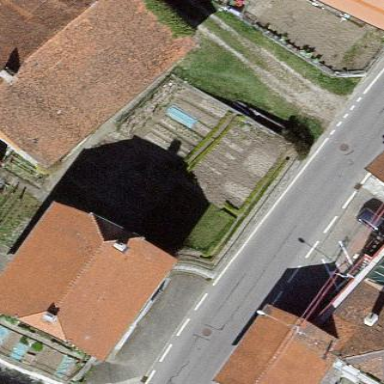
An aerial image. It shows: Detached building.